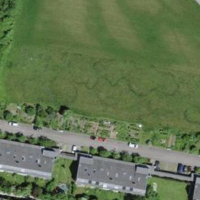
EUNIS habitat code: 25
Species observed at this site:
Euphorbia cyparissias
Symphyotrichum novae-angliae